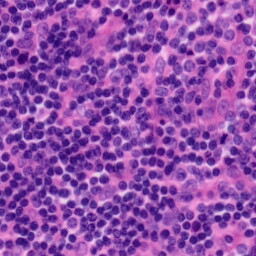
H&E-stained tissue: Tonsil